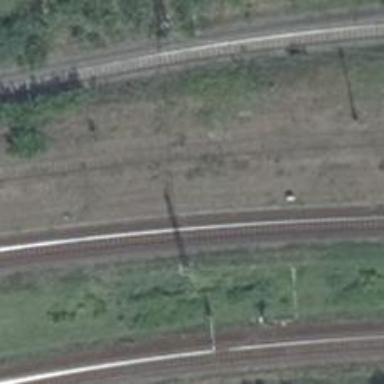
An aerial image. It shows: Abandoned railway.